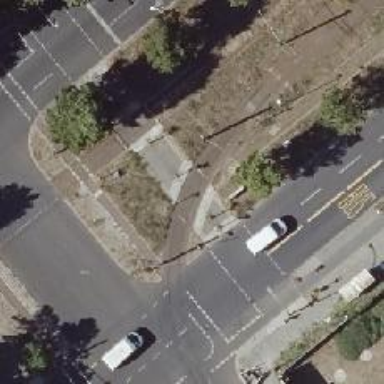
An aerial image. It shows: Tram crossing with traffic signals.